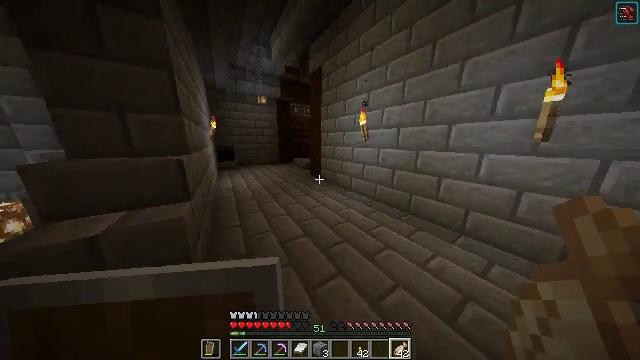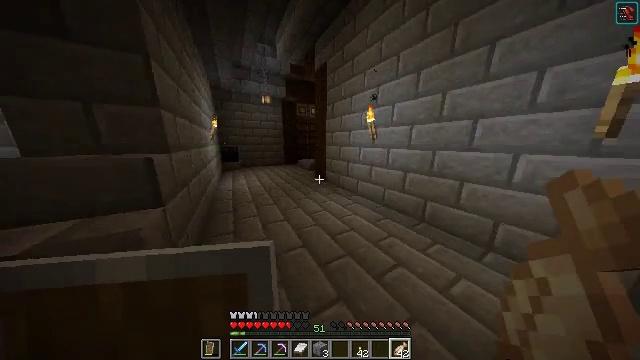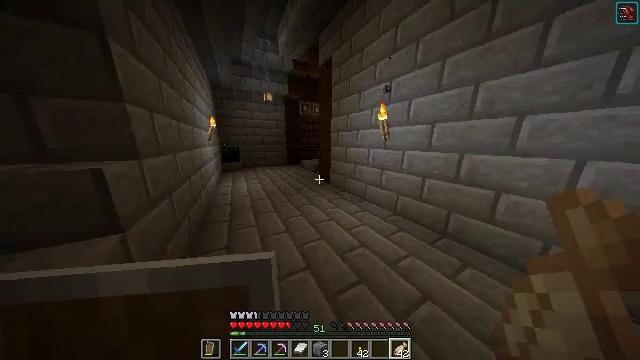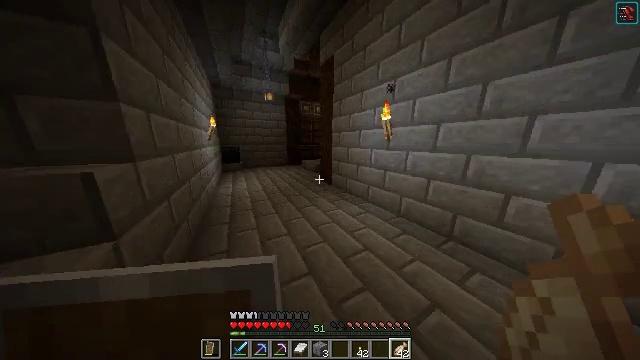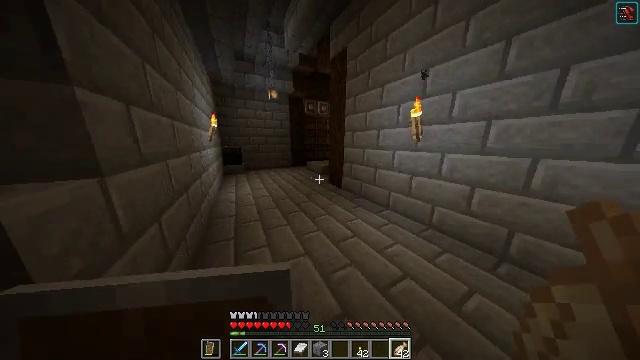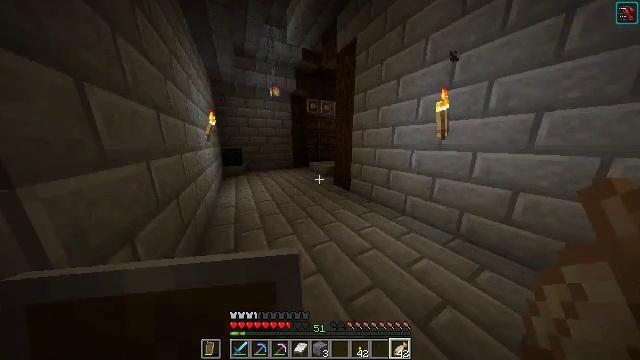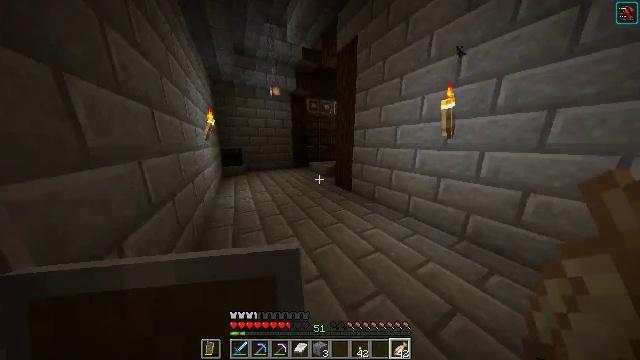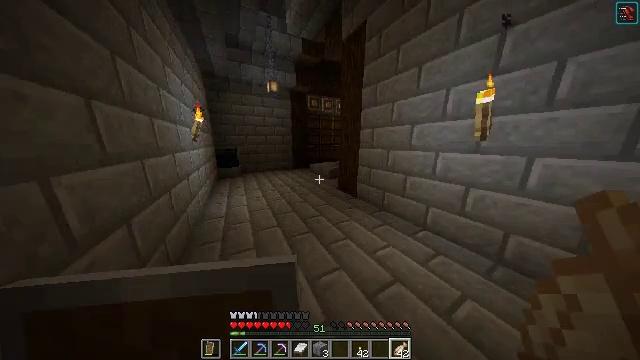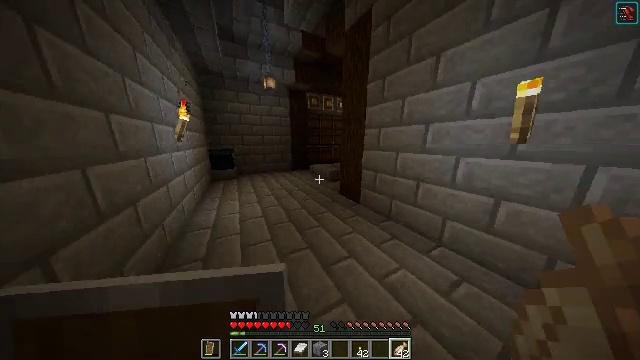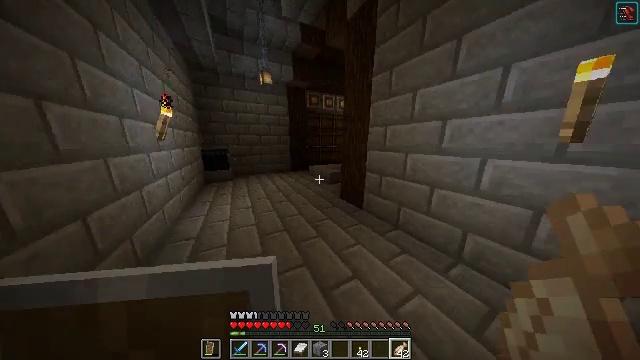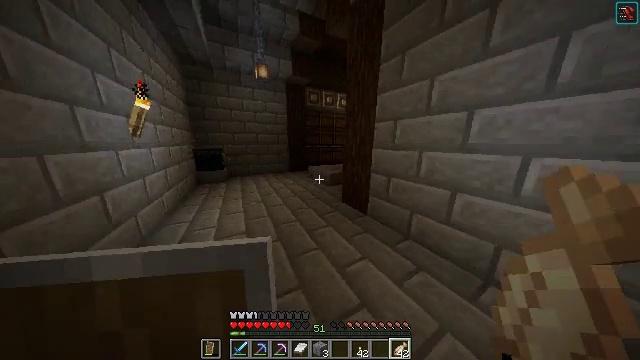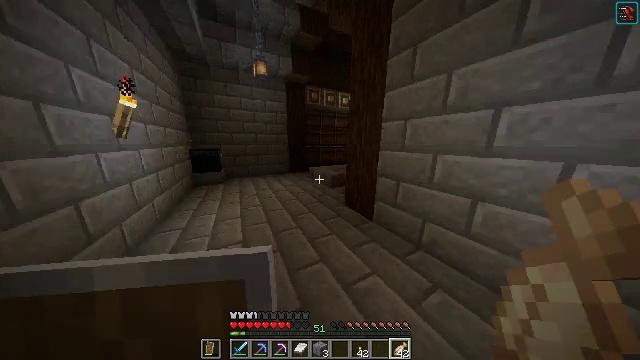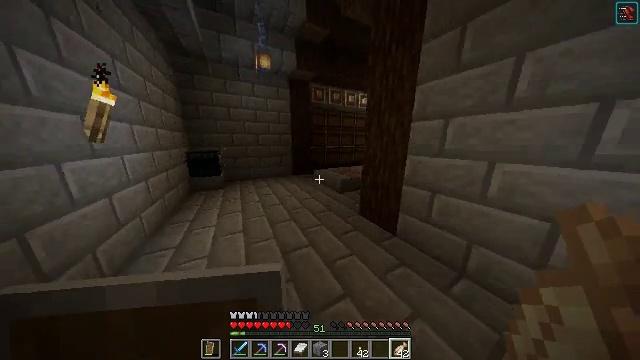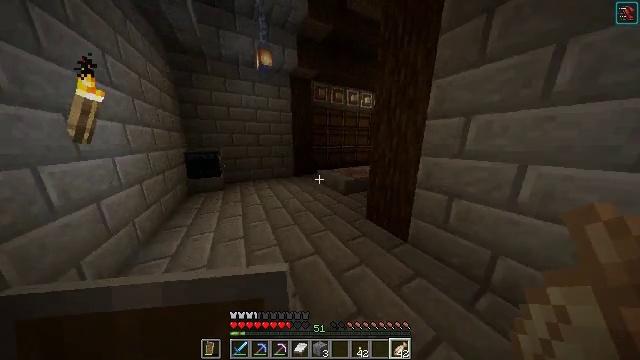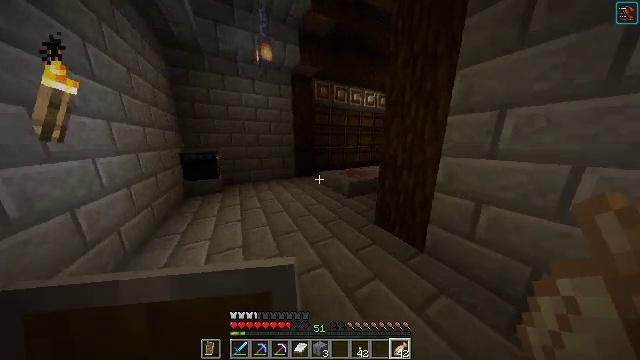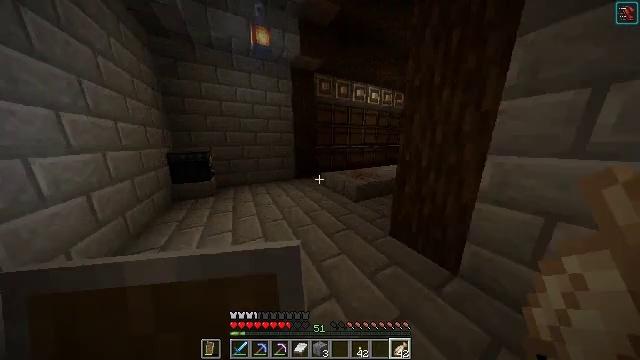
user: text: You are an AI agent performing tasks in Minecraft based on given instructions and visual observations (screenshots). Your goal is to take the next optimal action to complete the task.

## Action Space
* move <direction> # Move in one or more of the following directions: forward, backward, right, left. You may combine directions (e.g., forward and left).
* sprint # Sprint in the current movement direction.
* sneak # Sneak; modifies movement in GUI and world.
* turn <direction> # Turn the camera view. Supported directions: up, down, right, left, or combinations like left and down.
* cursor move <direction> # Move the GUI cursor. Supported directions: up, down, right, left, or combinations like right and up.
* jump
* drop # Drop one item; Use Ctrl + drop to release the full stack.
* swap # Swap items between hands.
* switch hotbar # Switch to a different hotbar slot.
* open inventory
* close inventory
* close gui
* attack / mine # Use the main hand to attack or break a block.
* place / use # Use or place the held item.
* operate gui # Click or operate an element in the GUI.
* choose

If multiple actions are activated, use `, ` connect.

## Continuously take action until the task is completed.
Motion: motion action
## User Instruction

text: Open a crafting table and craft the TNT.
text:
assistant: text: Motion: move forward, turn left
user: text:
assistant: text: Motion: move forward and move left, turn left
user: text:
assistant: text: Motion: move forward and move left
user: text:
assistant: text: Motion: move forward and move left
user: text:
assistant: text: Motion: move forward
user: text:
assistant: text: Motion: move forward
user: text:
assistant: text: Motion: move forward
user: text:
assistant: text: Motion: move forward
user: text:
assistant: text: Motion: move forward
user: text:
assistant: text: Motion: move forward
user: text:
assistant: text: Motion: move forward and move left
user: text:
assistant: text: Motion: move forward and move left
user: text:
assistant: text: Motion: move forward
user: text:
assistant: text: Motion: move forward
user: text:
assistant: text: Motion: move forward
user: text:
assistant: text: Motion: move forward
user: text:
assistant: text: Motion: move forward
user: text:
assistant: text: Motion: move forward
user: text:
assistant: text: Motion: move forward, turn right and up
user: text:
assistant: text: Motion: move forward, turn right and up
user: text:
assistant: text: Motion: move forward, turn right and up
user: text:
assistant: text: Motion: move forward, turn right
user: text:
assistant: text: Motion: move forward and move right, turn right and up
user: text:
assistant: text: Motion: move forward and move right
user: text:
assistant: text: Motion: move forward and move right
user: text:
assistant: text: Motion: move forward and move right
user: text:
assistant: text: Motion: move forward and move right
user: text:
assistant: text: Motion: move forward and move right
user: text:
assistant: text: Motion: move forward and move right
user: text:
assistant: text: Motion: move forward and move right